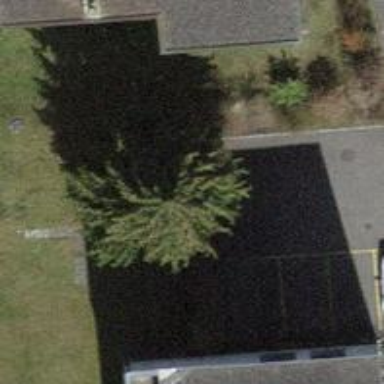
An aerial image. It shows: Needle-leaved tree in nature.